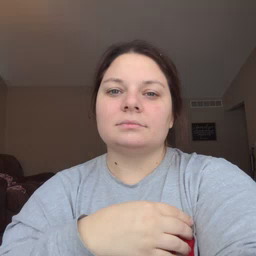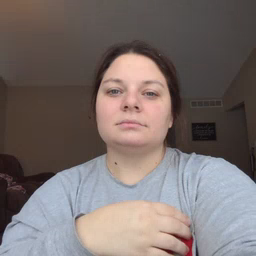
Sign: potty